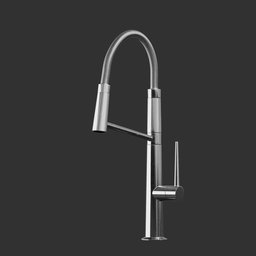
Label: appliances